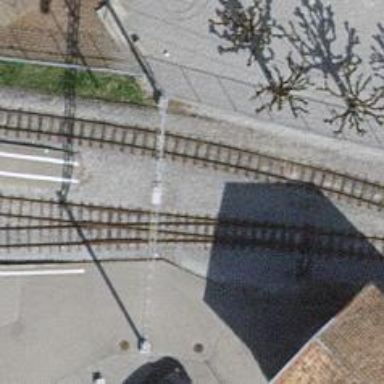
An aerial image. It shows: Abandoned railway.